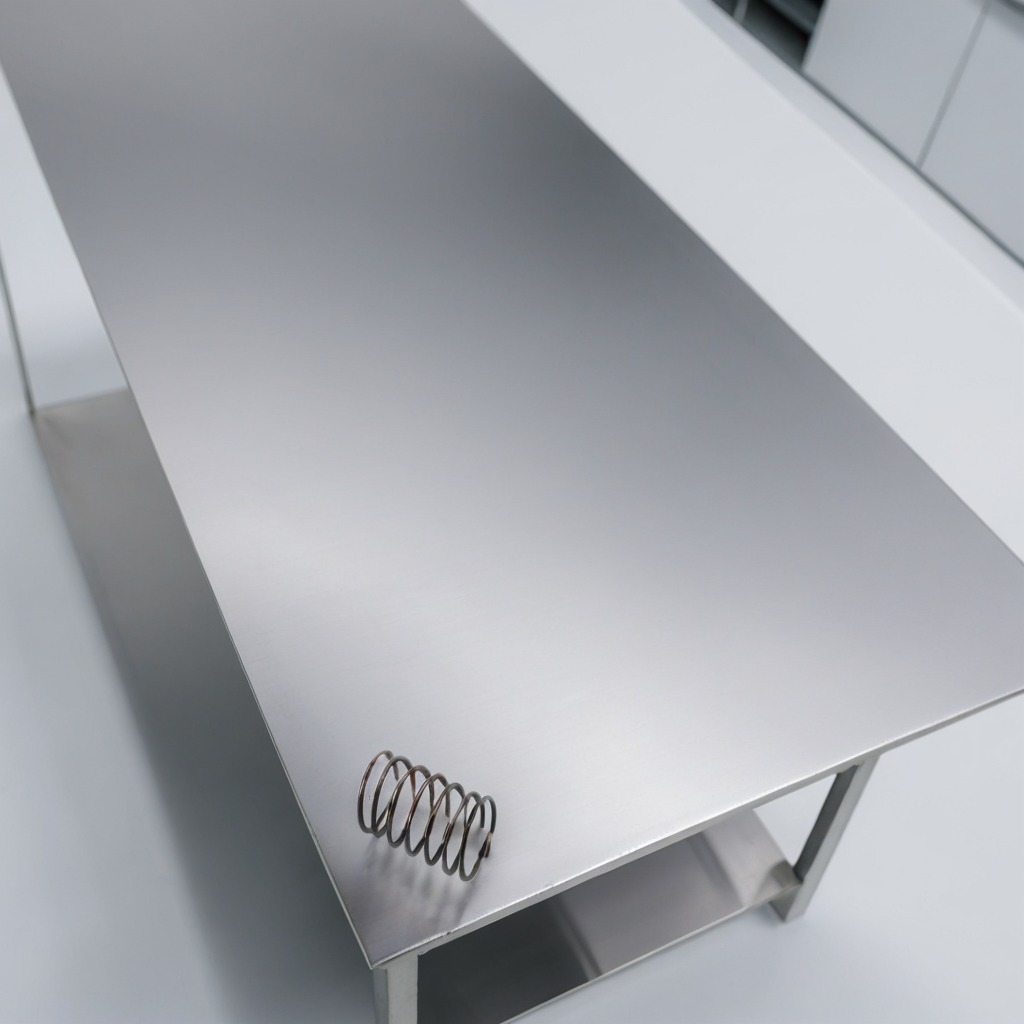
A coiled metal spring is lying on the stainless steel table.